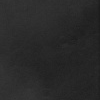
Atmospheric dust classification: dusty